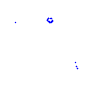
Particle: proton